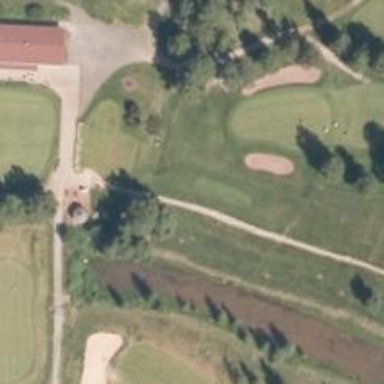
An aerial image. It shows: Golf tee.